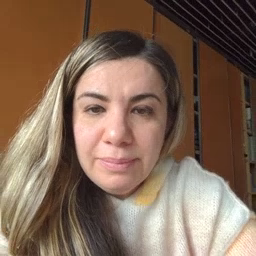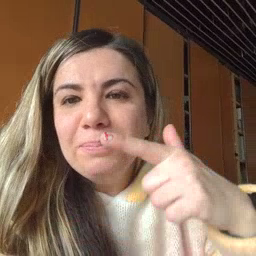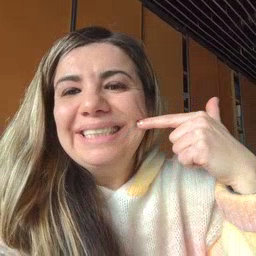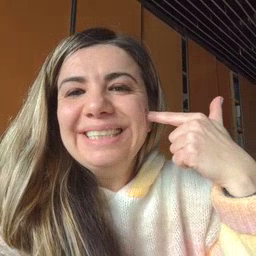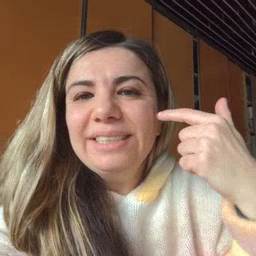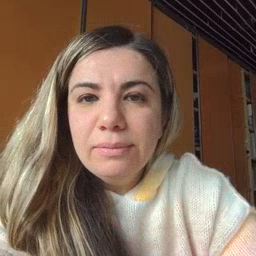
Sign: smile